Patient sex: M
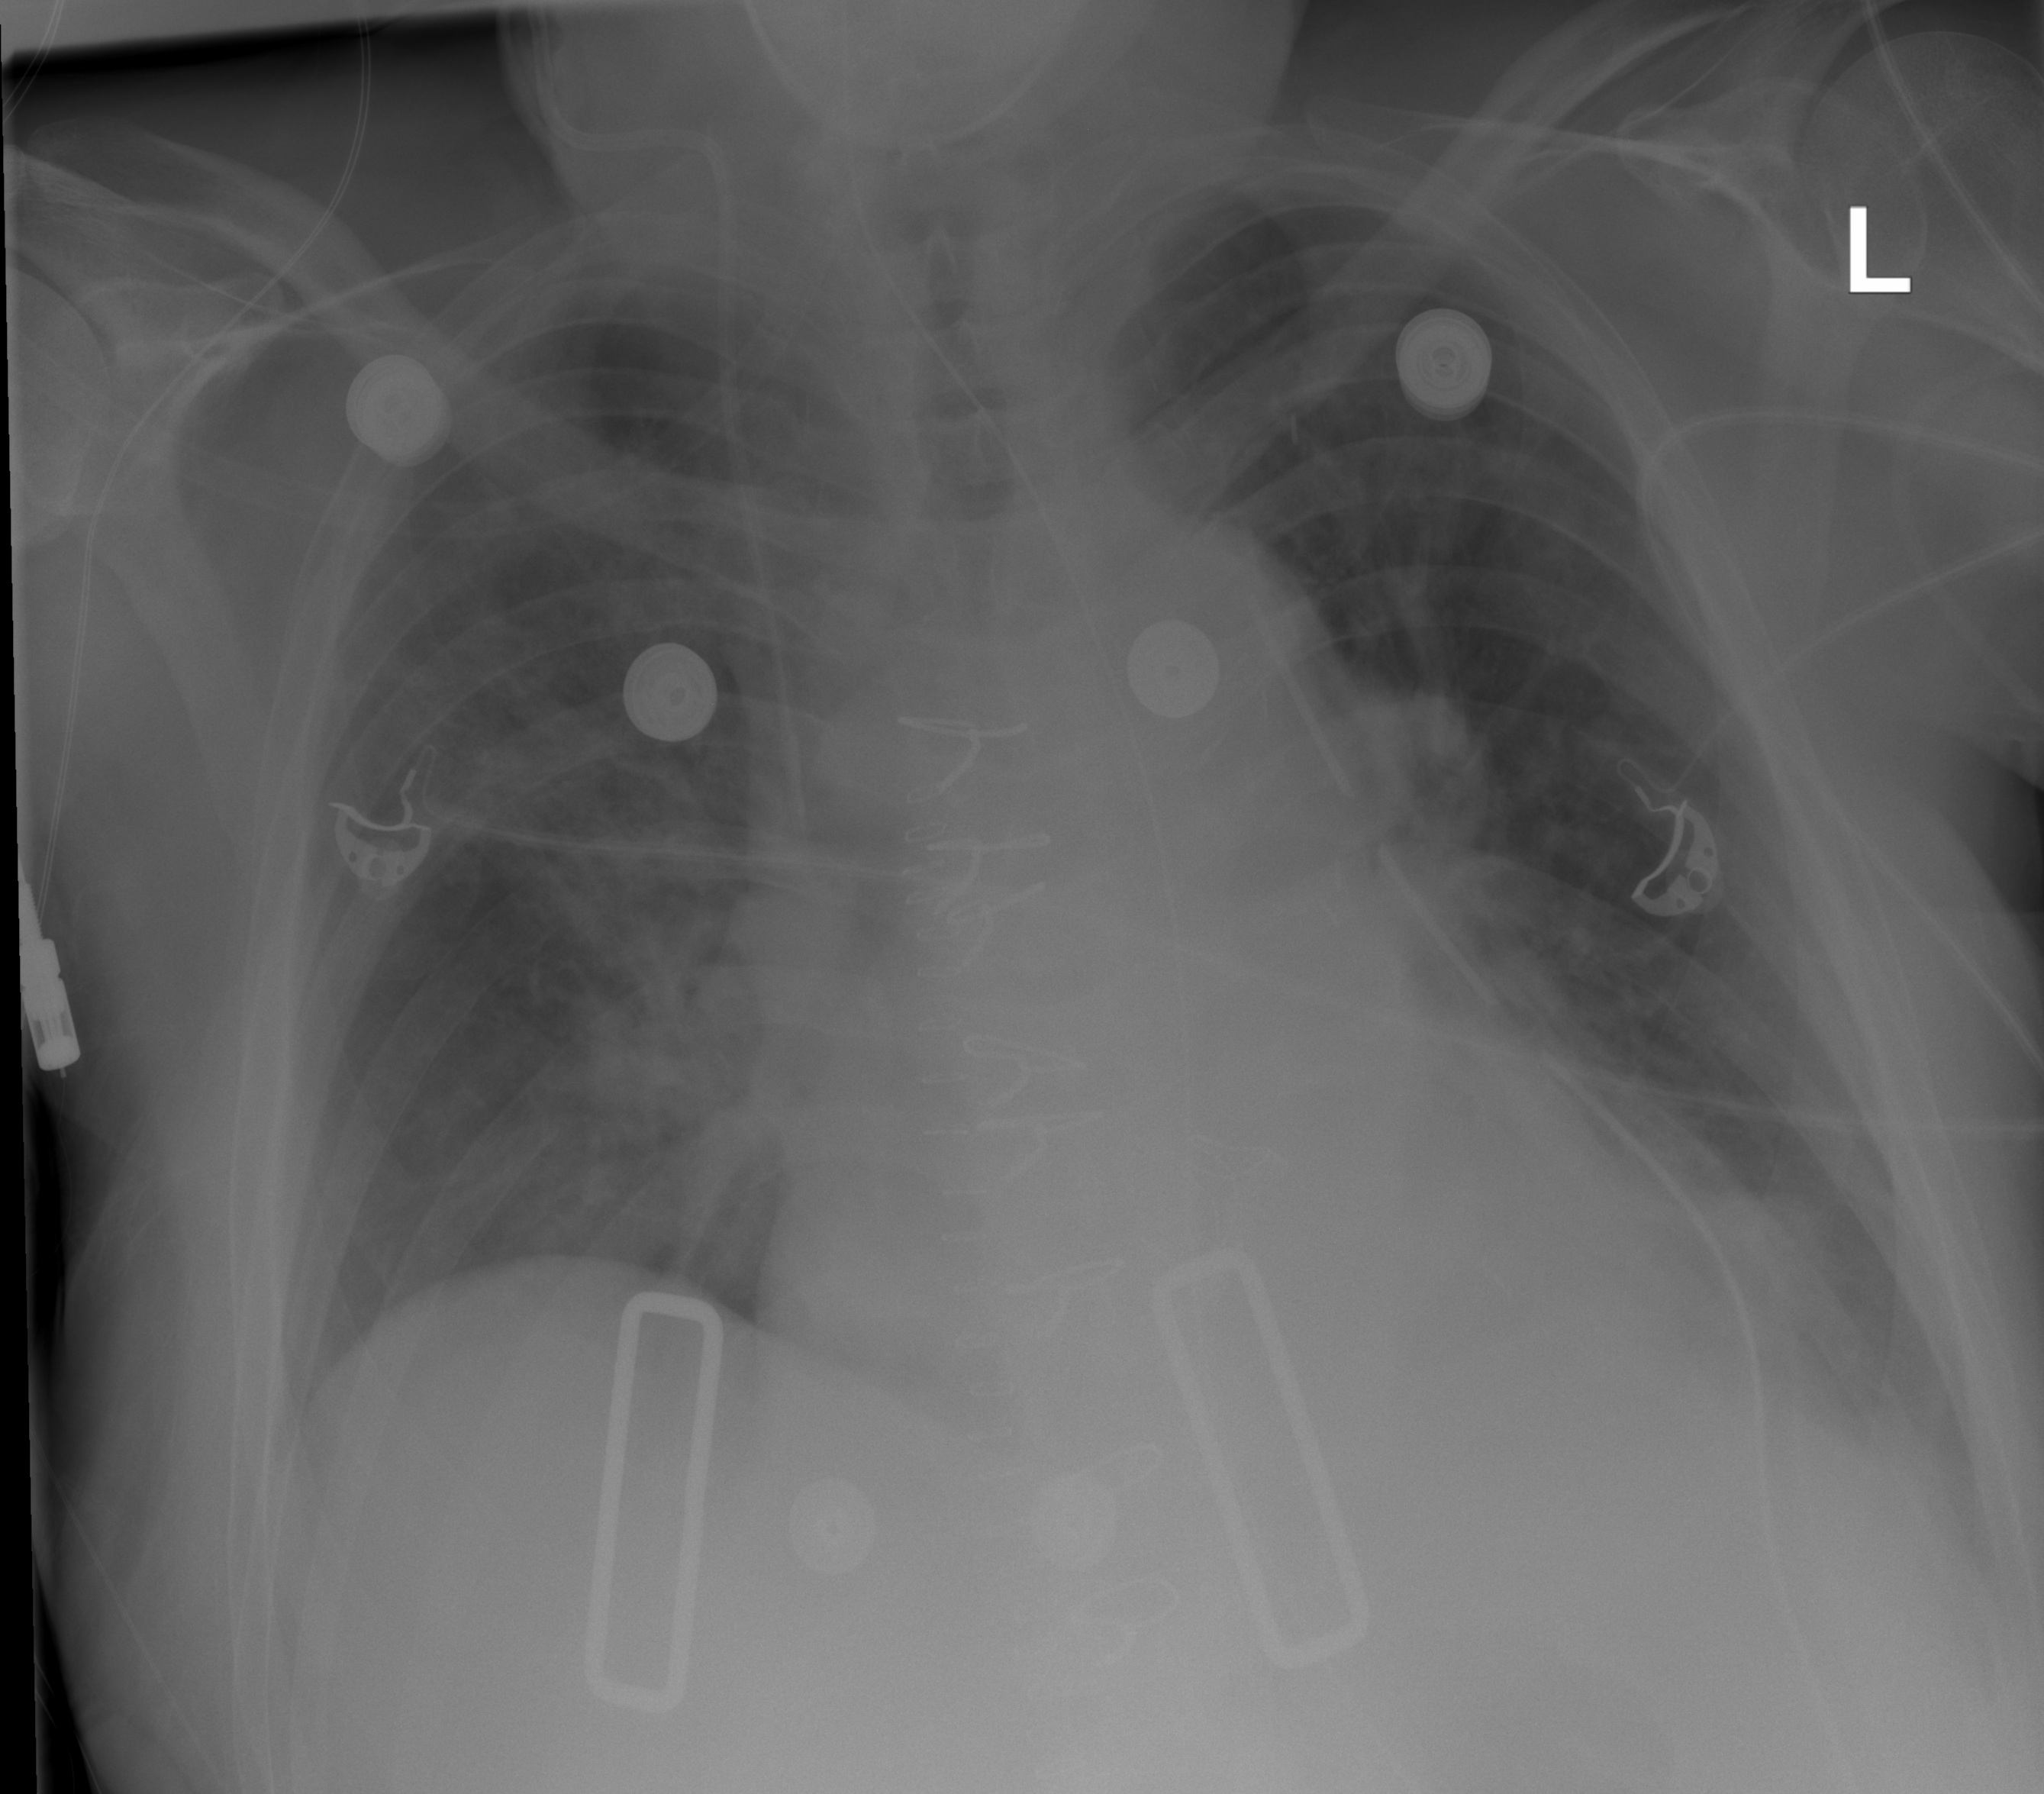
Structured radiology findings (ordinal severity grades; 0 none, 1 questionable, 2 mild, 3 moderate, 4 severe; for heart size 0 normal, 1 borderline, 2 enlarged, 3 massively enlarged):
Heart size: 2
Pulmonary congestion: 2
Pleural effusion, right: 0
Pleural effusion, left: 2
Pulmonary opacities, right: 2
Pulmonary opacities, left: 0
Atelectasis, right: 2
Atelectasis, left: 2